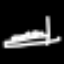
Label: bed